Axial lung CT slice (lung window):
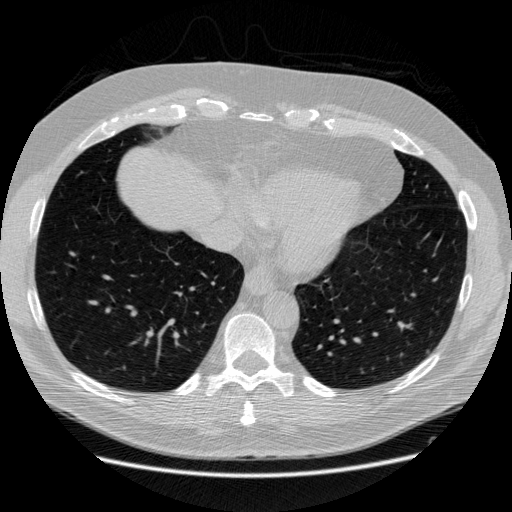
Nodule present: yes
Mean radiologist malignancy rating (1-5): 3